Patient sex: M
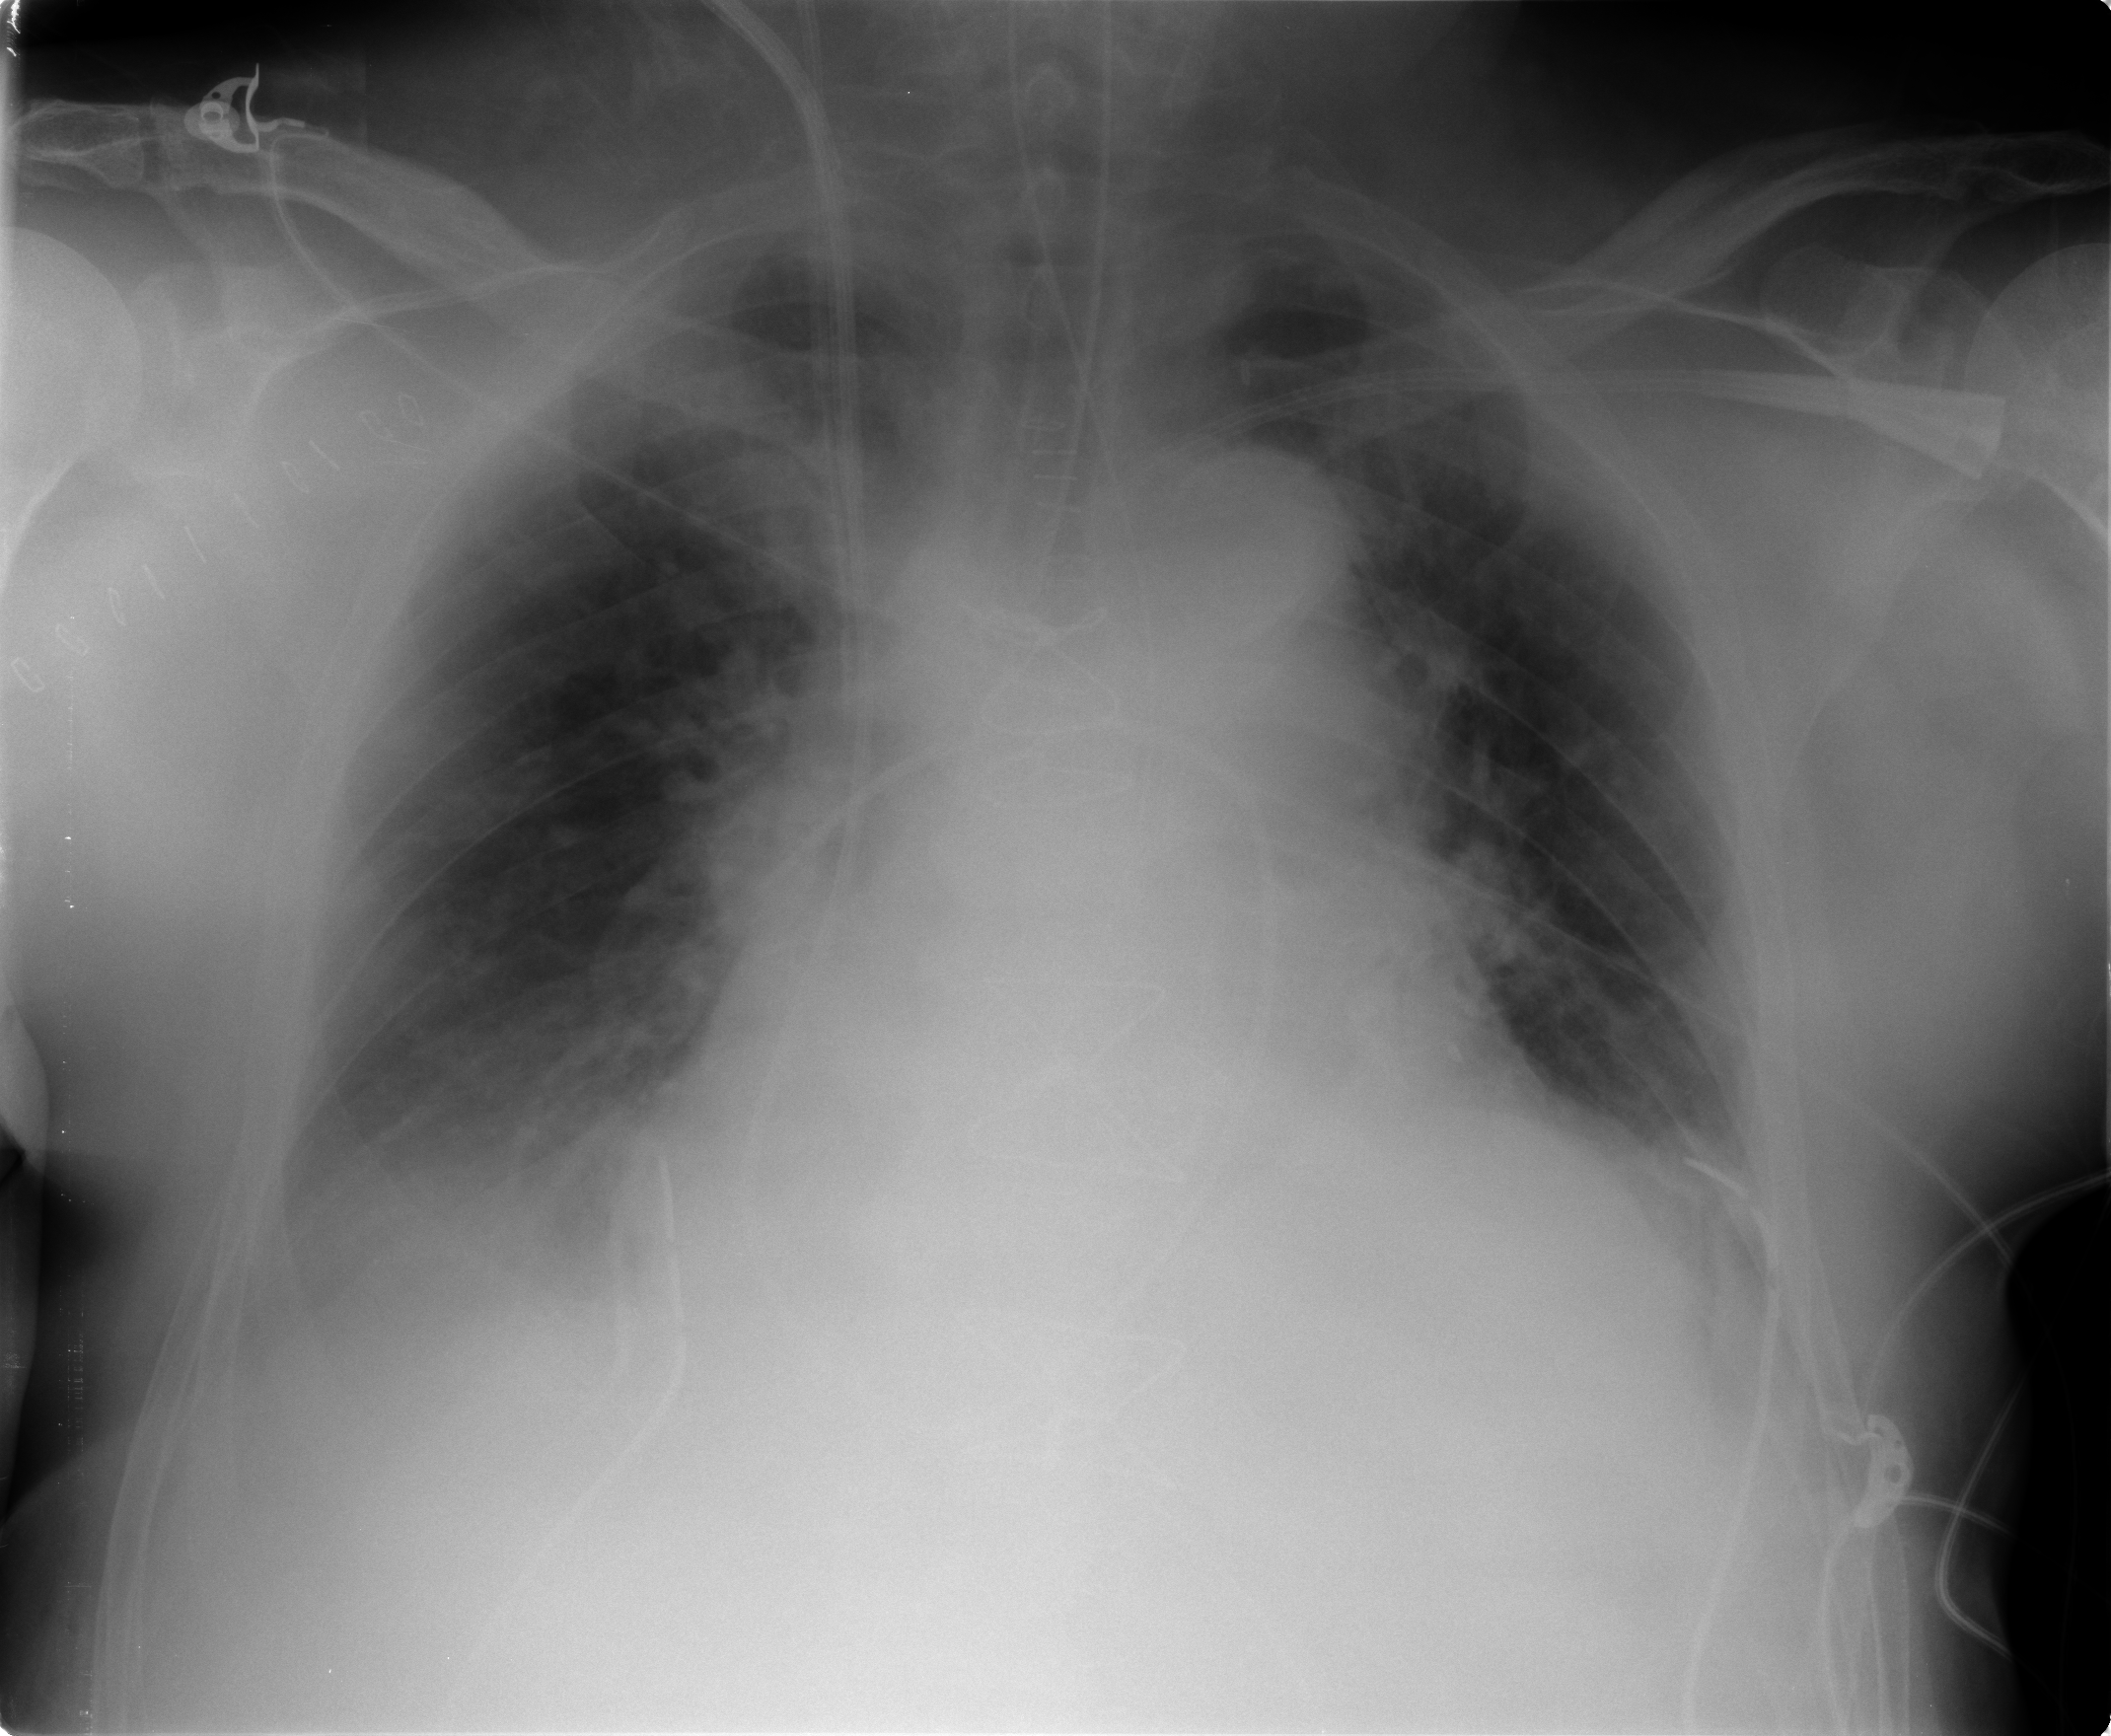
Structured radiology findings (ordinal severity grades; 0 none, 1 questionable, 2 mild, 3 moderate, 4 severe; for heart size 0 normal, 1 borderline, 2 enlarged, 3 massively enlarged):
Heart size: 2
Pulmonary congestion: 1
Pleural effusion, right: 2
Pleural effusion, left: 1
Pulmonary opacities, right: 1
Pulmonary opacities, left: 2
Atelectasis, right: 2
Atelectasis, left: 2